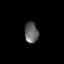
Tissue: lung
Cell type: Epithelial cells
Senescence score: 0.1925
Nuclear area (px): 272
Mean DAPI intensity: 101.386